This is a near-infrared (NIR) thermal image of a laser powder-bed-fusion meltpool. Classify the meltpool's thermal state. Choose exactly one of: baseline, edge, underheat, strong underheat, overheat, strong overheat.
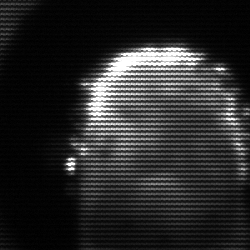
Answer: baseline